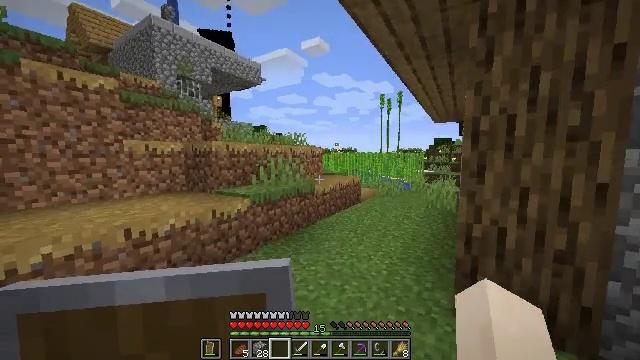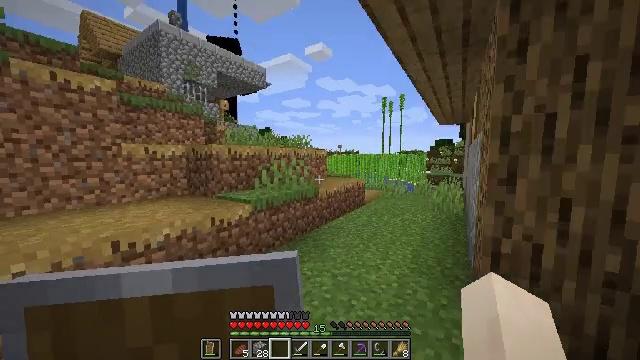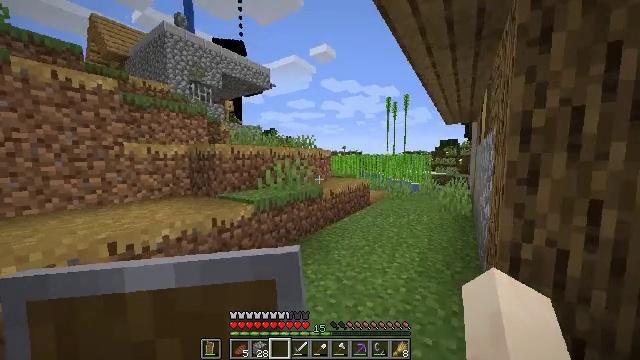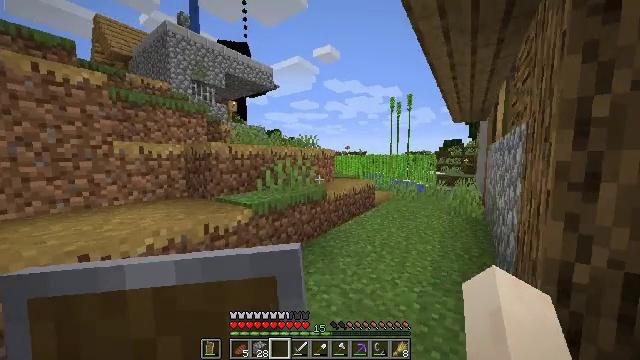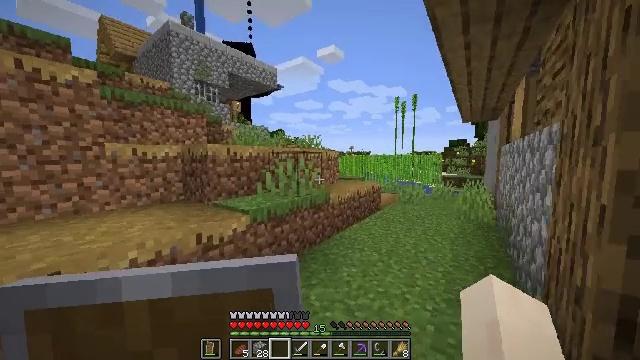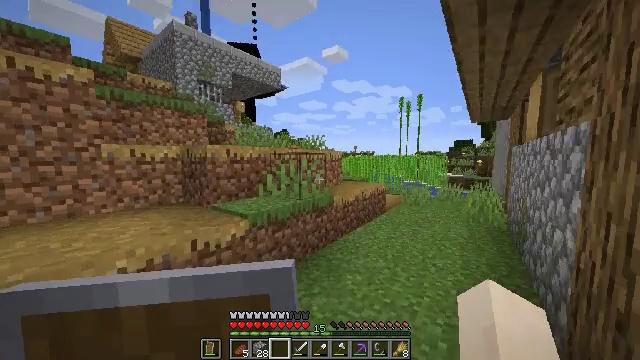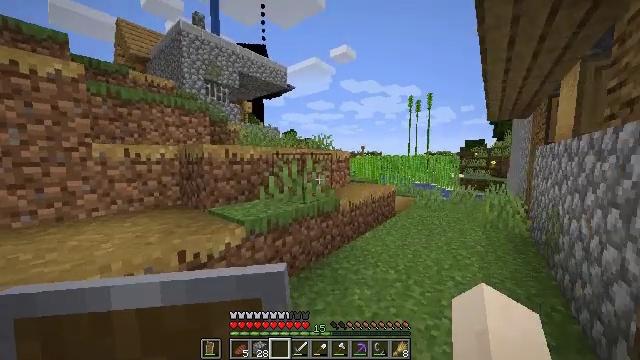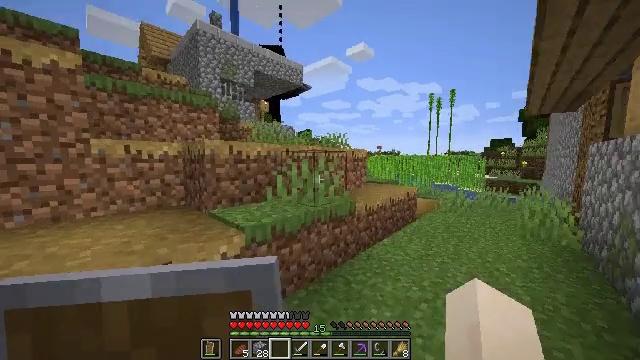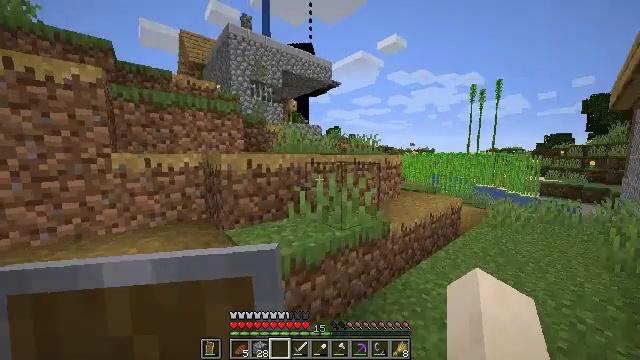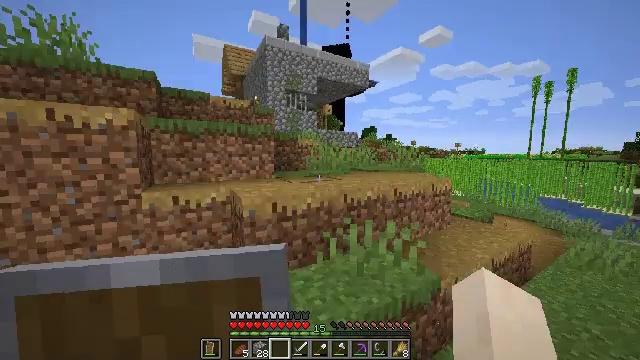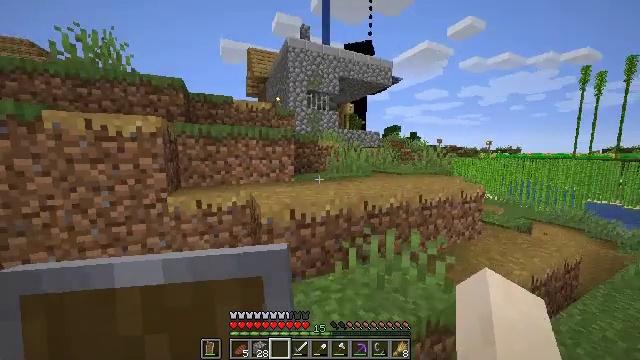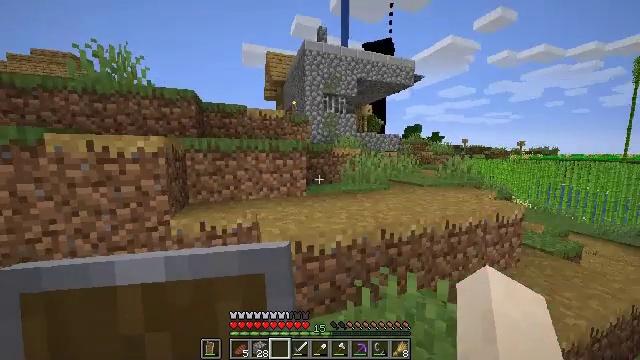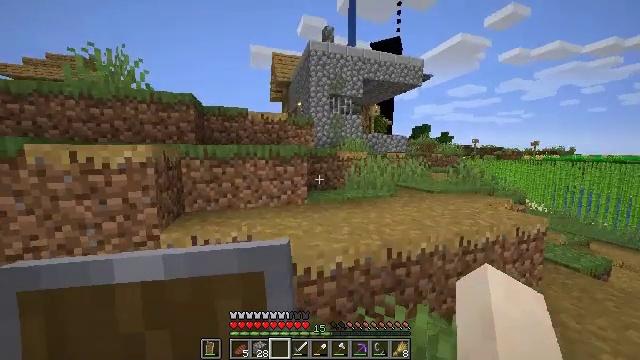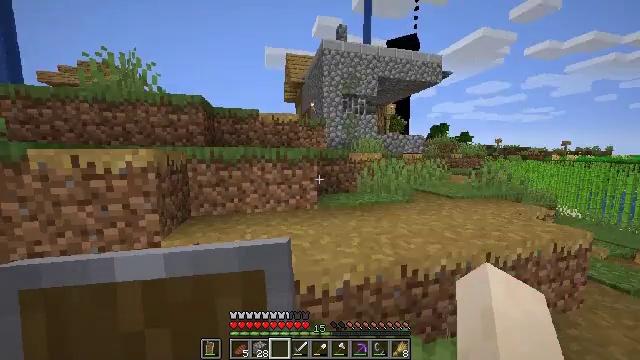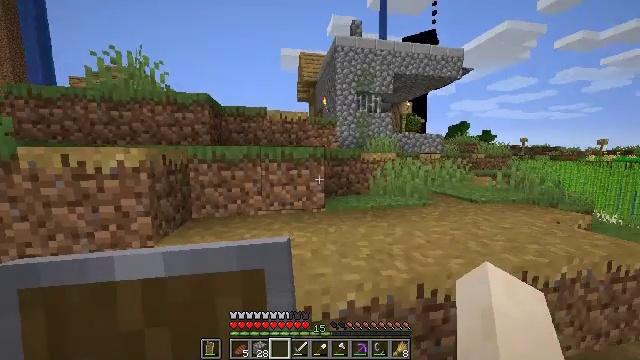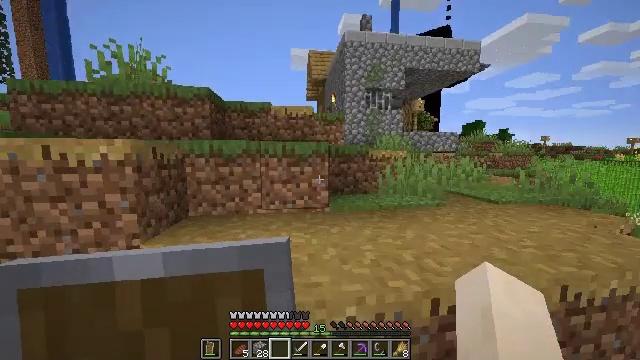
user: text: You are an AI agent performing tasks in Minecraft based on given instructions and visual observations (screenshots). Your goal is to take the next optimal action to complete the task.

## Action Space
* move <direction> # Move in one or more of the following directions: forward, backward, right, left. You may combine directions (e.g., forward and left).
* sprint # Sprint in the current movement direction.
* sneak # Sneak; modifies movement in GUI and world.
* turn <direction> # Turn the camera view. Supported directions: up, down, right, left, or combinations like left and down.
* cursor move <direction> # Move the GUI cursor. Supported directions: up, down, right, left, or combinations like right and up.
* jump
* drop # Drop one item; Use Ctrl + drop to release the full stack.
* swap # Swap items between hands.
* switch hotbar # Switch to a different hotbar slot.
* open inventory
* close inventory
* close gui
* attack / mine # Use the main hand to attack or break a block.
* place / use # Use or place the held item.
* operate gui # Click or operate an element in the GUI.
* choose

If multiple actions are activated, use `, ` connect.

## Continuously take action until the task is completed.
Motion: motion action
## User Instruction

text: craft item air
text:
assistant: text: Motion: move forward
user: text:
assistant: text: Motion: move forward, turn left
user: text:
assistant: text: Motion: move forward
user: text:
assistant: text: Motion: move forward, turn left
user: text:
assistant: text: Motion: move forward, turn left
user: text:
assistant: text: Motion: move forward, turn left
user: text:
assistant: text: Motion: move forward, turn left
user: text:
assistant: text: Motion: move forward, turn left, jump
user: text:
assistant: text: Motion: move forward, turn left, jump
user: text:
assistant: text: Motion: move forward, turn left, jump
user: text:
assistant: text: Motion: move forward, turn left
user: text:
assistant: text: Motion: move forward, turn left
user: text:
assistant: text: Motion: move forward, turn left
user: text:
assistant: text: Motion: move forward, turn left
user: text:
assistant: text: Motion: move forward, turn left
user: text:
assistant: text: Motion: move forward, turn left
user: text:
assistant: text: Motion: move forward, turn left, jump
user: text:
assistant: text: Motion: move forward, turn left, jump
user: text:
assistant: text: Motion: move forward, turn left, jump
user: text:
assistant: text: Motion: move forward, turn left, jump
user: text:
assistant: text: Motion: move forward, turn left
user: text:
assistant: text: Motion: move forward, turn left
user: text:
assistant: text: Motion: move forward, turn left
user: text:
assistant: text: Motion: move forward, turn left
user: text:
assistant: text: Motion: move forward, turn left
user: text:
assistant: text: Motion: move forward, turn left
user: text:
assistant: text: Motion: move forward, jump
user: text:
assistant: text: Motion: move forward, jump
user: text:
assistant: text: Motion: move forward, jump
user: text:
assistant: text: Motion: move forward